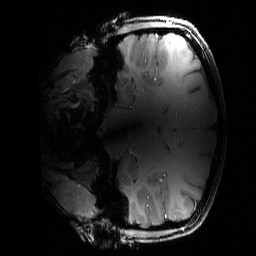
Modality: T1w
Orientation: coronal
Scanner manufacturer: siemens
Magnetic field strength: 6.98 T
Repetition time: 2.5 s
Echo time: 0.00429 s